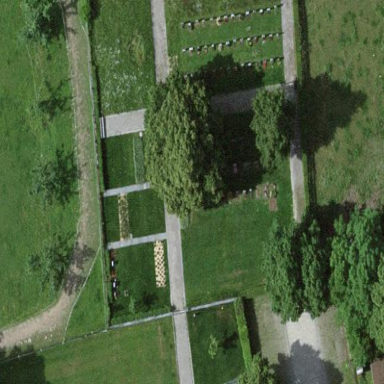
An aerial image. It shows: Cemetery.